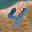
Label: 4